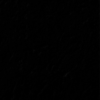
Label: not_dusty